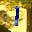
Label: 1